Question: why compile with in "New Android Project" Always Empty ?
picture :

why ?
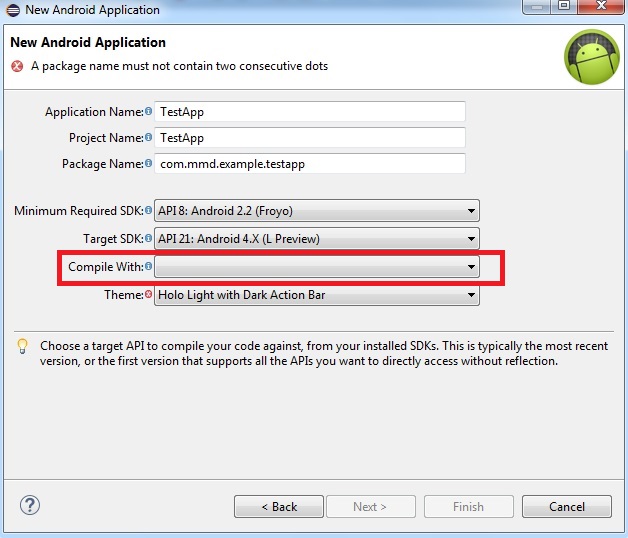
Answer: You need to download one or more "SDK Platform" items from the SDK Manager, corresponding to the API levels you are interested in.